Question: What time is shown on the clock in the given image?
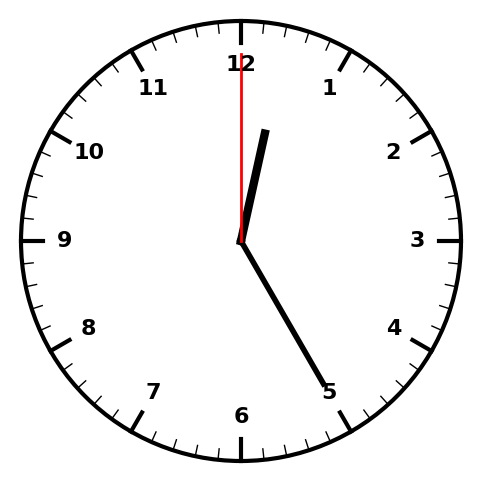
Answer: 12:25:00